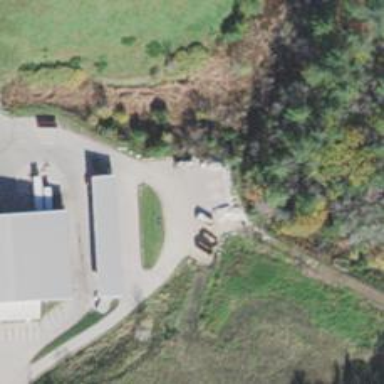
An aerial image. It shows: Waste transfer station.